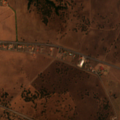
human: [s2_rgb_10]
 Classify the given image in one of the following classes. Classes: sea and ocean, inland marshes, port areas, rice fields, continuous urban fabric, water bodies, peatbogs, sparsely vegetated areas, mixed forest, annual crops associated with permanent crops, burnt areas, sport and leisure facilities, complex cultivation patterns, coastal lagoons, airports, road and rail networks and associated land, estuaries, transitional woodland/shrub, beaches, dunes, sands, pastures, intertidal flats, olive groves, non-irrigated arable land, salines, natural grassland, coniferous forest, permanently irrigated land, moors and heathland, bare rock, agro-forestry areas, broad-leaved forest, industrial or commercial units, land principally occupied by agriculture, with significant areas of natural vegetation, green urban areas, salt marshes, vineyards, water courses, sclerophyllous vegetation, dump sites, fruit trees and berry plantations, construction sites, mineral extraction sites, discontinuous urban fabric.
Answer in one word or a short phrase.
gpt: non-irrigated arable land, complex cultivation patterns, agro-forestry areas, broad-leaved forest